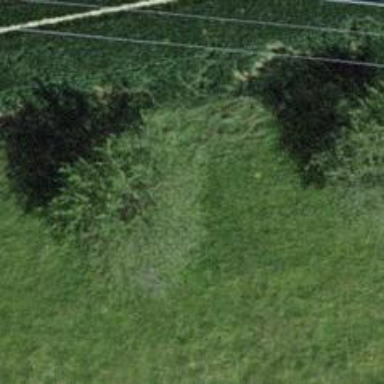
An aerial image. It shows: Agricultural area with deciduous broadleaved trees.